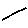
Label: line